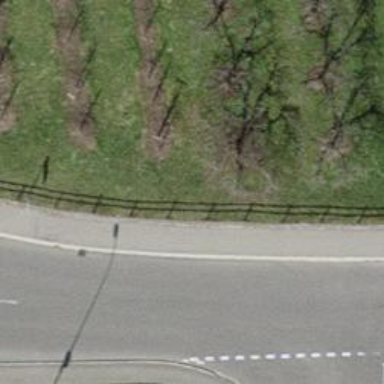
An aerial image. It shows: Sidewalk.